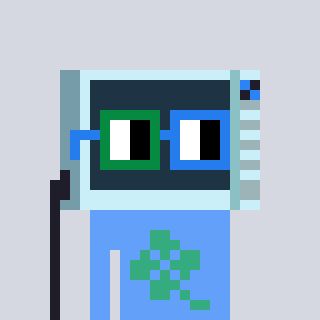
a pixel art character with square green and blue glasses, a microwave-shaped head and a blue-colored body on a cool background